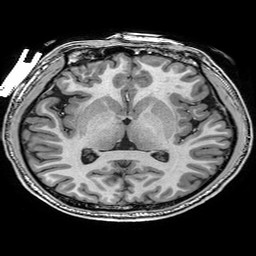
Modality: T1w
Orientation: coronal
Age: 22
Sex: male
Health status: healthy